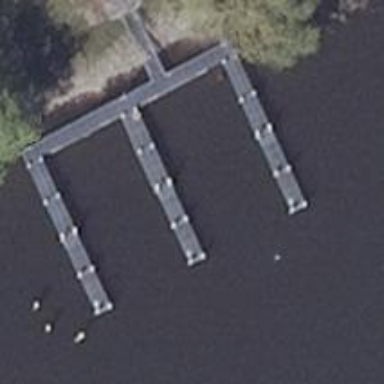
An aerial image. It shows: Man-made pier.